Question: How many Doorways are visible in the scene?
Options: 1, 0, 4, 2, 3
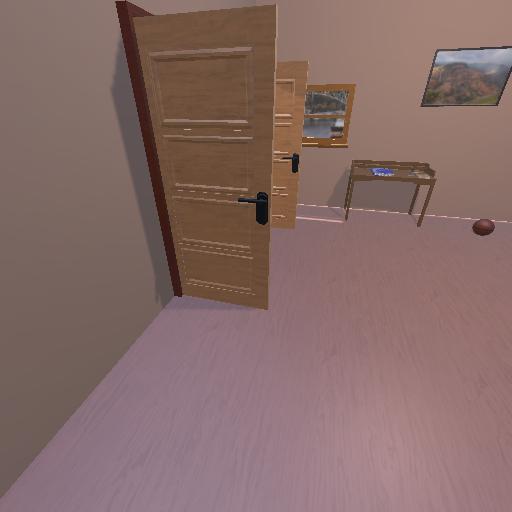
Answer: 1